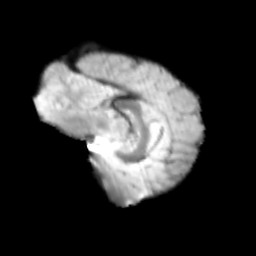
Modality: T2w
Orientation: sagittal
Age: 11
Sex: male
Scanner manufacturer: siemens
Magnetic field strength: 3 T
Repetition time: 3.8 s
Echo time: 0.07 s